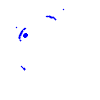
Particle: kaon